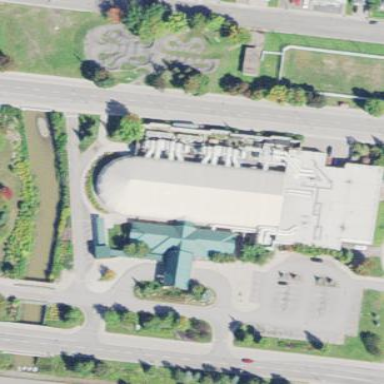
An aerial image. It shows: Building designated as casino.